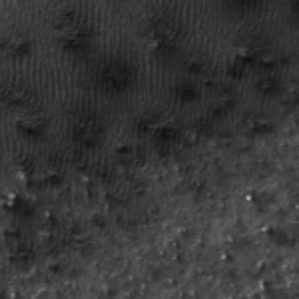
Label: frost